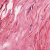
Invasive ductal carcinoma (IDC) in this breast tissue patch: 1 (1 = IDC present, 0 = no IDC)